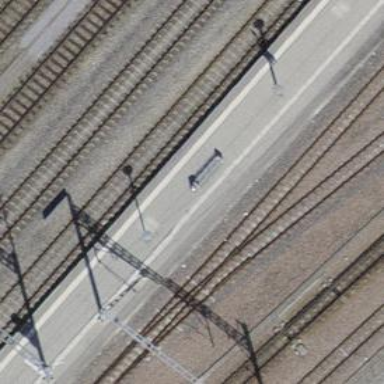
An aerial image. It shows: Public transport stop position along the railway.